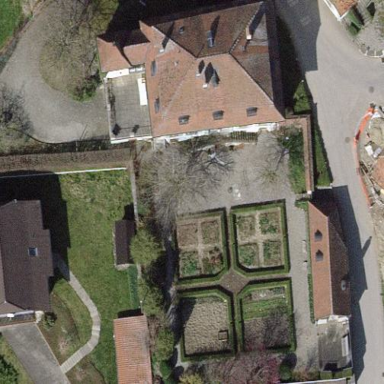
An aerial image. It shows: Garden area designated for leisure land.